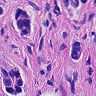
Metastatic tissue present: yes